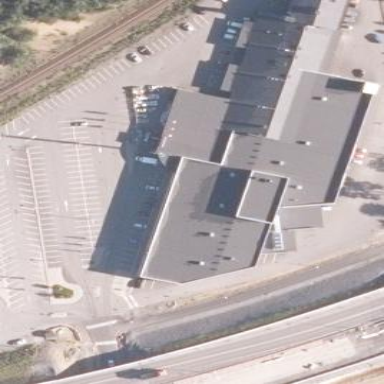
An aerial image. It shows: Retail building which is mall.